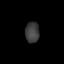
Tissue: lung
Cell type: Epithelial cells
Senescence score: 0.2005
Nuclear area (px): 285
Mean DAPI intensity: 61.07